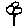
Label: flower